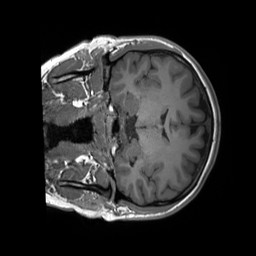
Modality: T1w
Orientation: coronal
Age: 22
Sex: female
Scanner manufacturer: siemens
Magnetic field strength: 3 T
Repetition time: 1.8 s
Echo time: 0.00232 s